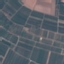
Land use / land cover: PermanentCrop